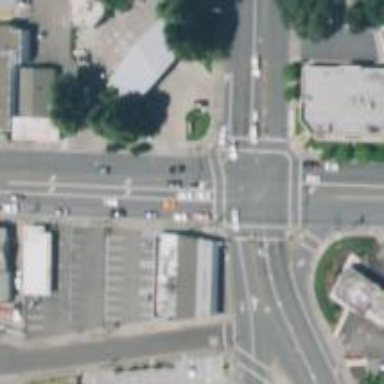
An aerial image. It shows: Crossing road.